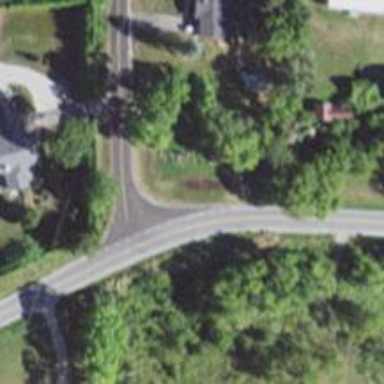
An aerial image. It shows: Tertiary road.